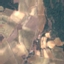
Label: PermanentCrop